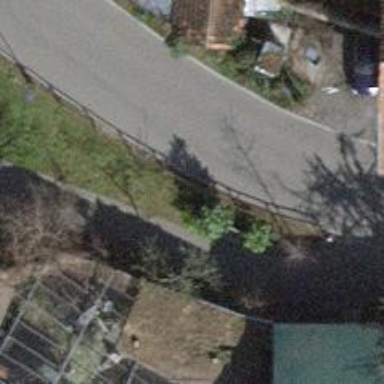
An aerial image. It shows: Brown bench in the vicinity.